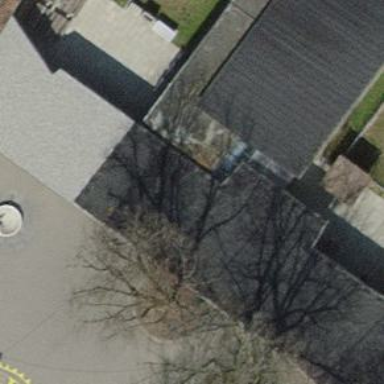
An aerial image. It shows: View of roof of building.